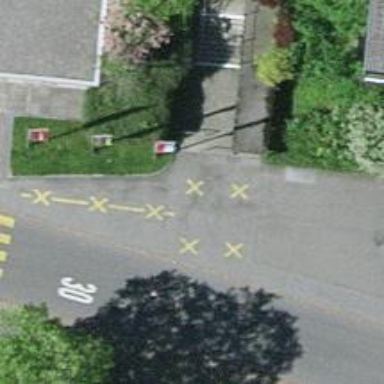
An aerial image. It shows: Cycle barrier.